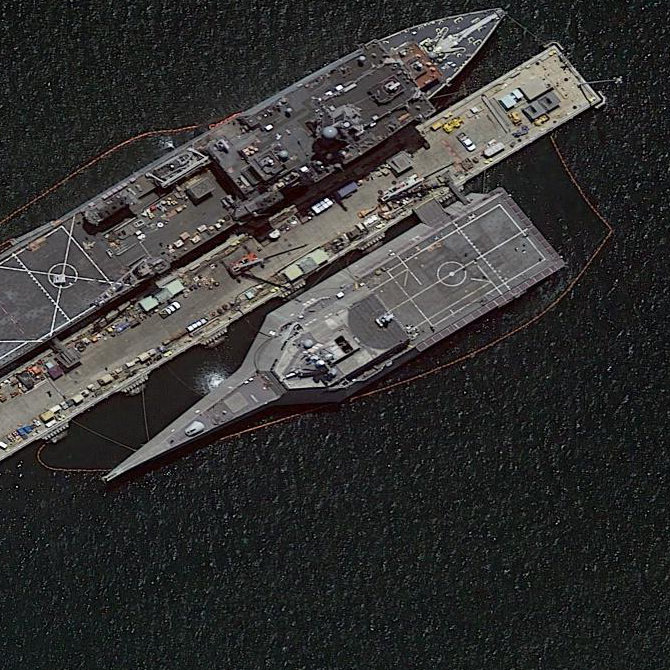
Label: Independence-class_combat_ship